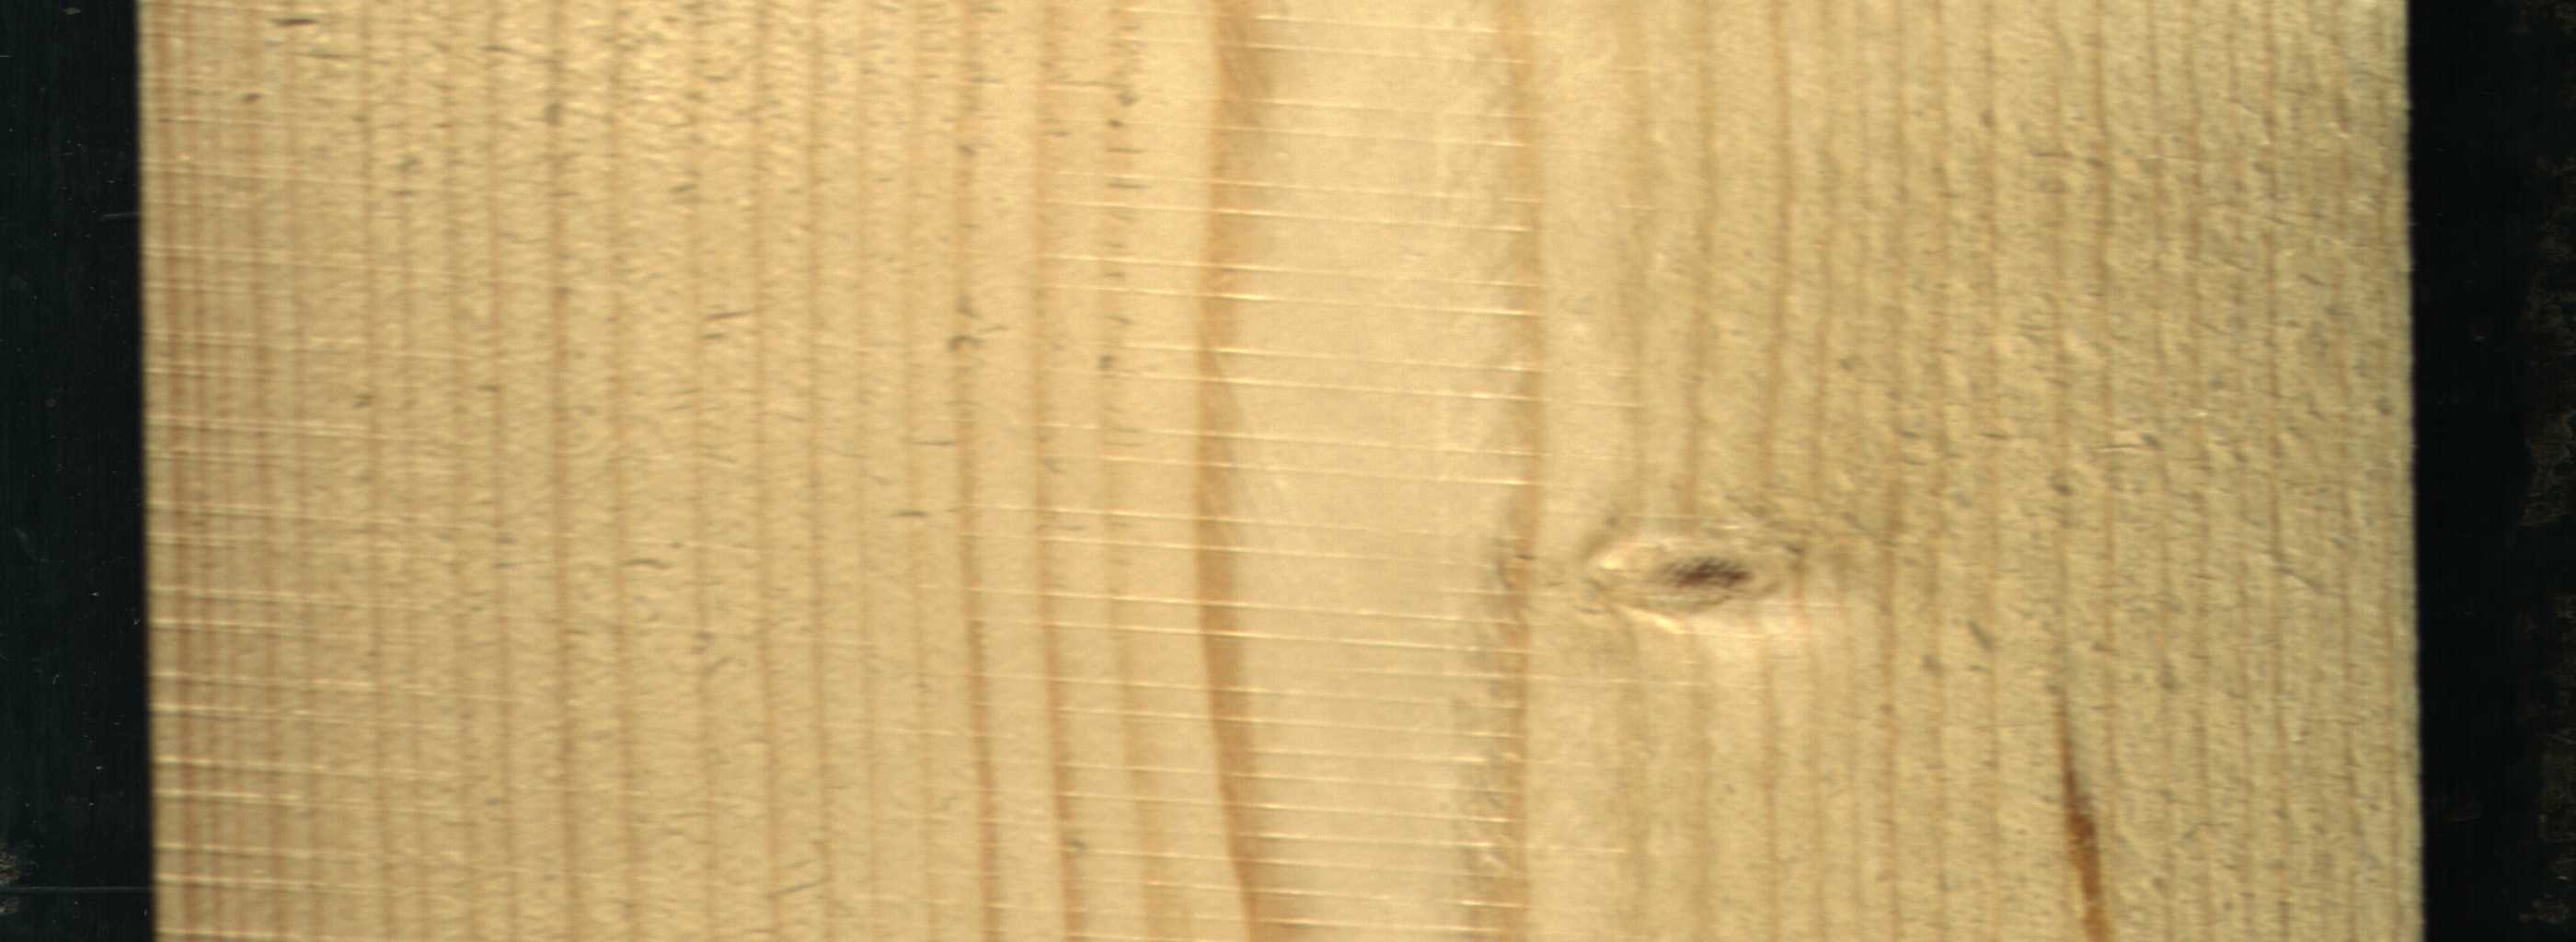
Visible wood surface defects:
resin
Live_Knot